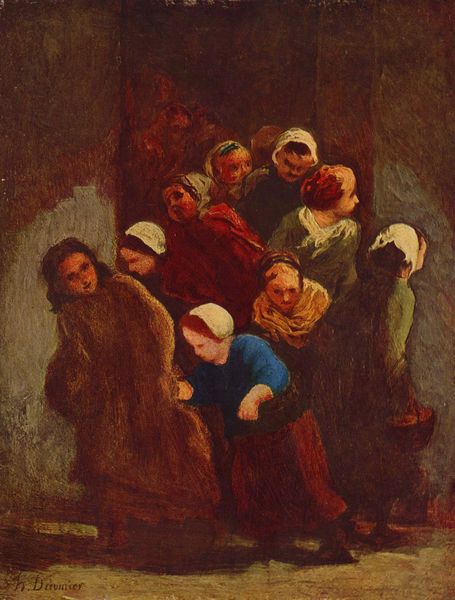
Titel: Die Schule ist aus
Künstler: Honoré Daumier
Standort: Paris
Institution: Privatsammlung
Schlagwörter: blau, dunkel, gemälde, gruppe, hand, kopf, mann, schatten, weiß, frauen, gelb, grün, impressionismus, menschen, mädchen, ocker, stadt, abend, braun, bunt, femmes, frau, frisur, frisuren, grau, haar, hell, hut, hüte, kleid, kleider, köpfe, licht, mund, männer, ohr, orange, reden, schwarz, stirn, strasse, tür, ölbild, blick, gebäude, haus, rot, schal, tuch, weg, beige, haube, hochformat, leute, malerei, masse, gedränge, gesichter, jacke, jung, kappe, kappen, mütze, mützen, wand, alte, arm, arme, augen, blicke, gesicht, kleidung, lang, mensch, stein, steine, bild, blicken, hände, schauen, signatur, öl, häuser, kalt, morgen, sonnenaufgang, gehen, kirche, pfad, sonne, boden, auge, dunkelheit, gewand, haare, mantel, realismus, stoff, stoffe, tücher, eltern, familie, gewänder, kind, mutter, personen, person, gebeugt, kinn, lippen, locke, locken, ohren, kinder, farbig, füße, schrift, sommer, enge, gasse, italien, pflaster, venedig, röcke, schuhe, schule, jungen, arbeiterinnen, heiß, körbe, laufen, lehm, farben, hitze, zug, dorf, mauer, farbe, sonnenuntergang, tag, winter, ausflug, baby, angst, treppe, treppen, wetter, einfach, sprechen, kopftuch, korb, stufe, stufen, junge, wange, stola, tor, geschwister, flucht, unten, wände, eingang, eng, gang, nische, stütze, bücken, greis, krank, links, amme, kälte, babys, weinen, pflasterstein, pflastersteine, buchstaben, jacken, fliehen, furcht, panik, mäntel, schlange, einkauf, hauben, rom, daumier, kleinkind, öffnung, hauseingang, putz, ländlich, mauern, brauntöne, brav, betende, kopftücher, gebückt, menschengruppe, bettler, ausgang, balu, aufbruch, greisin, körbchen, verstecken, armut, brau, peinture, behälter, pulli, neugierig, dreiceck, schulkinder, flechtkorb, neun, bäuerlich, kleinkinder, kindergarten, rufen, schals, schulhaus, huile, geduckt, spalt, gedrängt, lauschen, eile, links unten, groupe, suchend, lange, rotstich, gosse, pflaser, drängeln, kindergruppe, jeunes filles, behinderte, peur, mendiants, pauvres, eilend, ausführen, buchstaben daumier, buchstanben, erltern, gekälkt, korf, 9, damier, püinsel, gedrängel, korb kinder gasse, eimfach